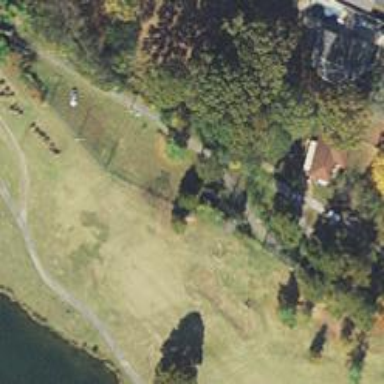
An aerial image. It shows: Footway that doubles as golf path.